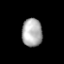
Tissue: lung
Cell type: Epithelial cells
Senescence score: 0.2148
Nuclear area (px): 560
Mean DAPI intensity: 173.546